Interaction volume radius: 5 \u00c5
Interaction volume height: 10 \u00c5
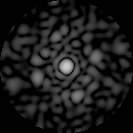
Disorder parameter: 0.8547